Field crop: maize
Growth stage: 2
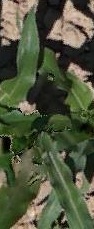
Species: maize